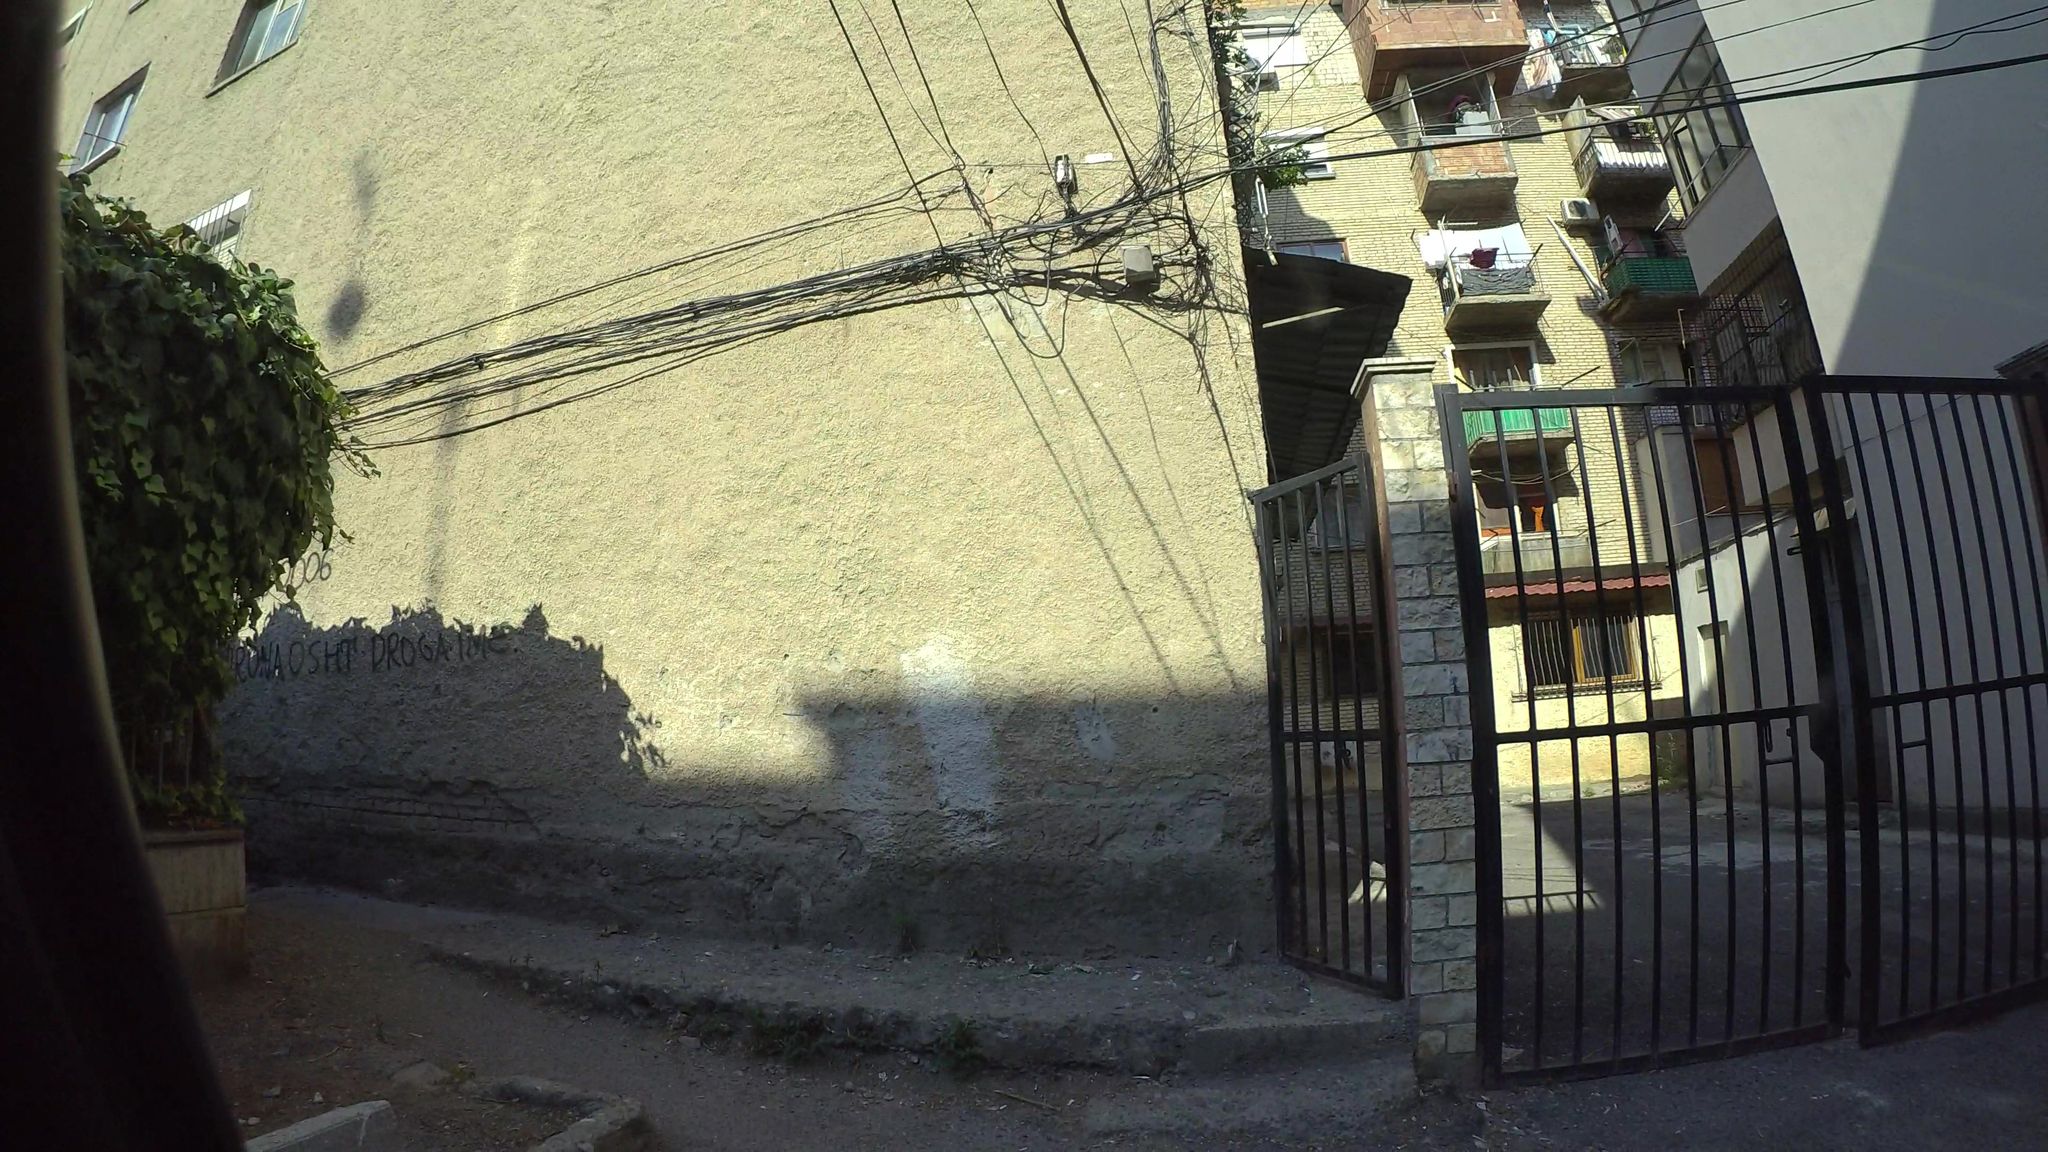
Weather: snowy
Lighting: day
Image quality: slightly poor
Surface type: walking surface
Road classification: service, footway, living_street
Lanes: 1
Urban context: urban centre
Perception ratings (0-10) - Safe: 1.44, Lively: 4.75, Beautiful: 5.49, Boring: 4.56, Depressing: 7.4, Wealthy: 7.78